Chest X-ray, PA view. Patient: 32 years old, sex F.
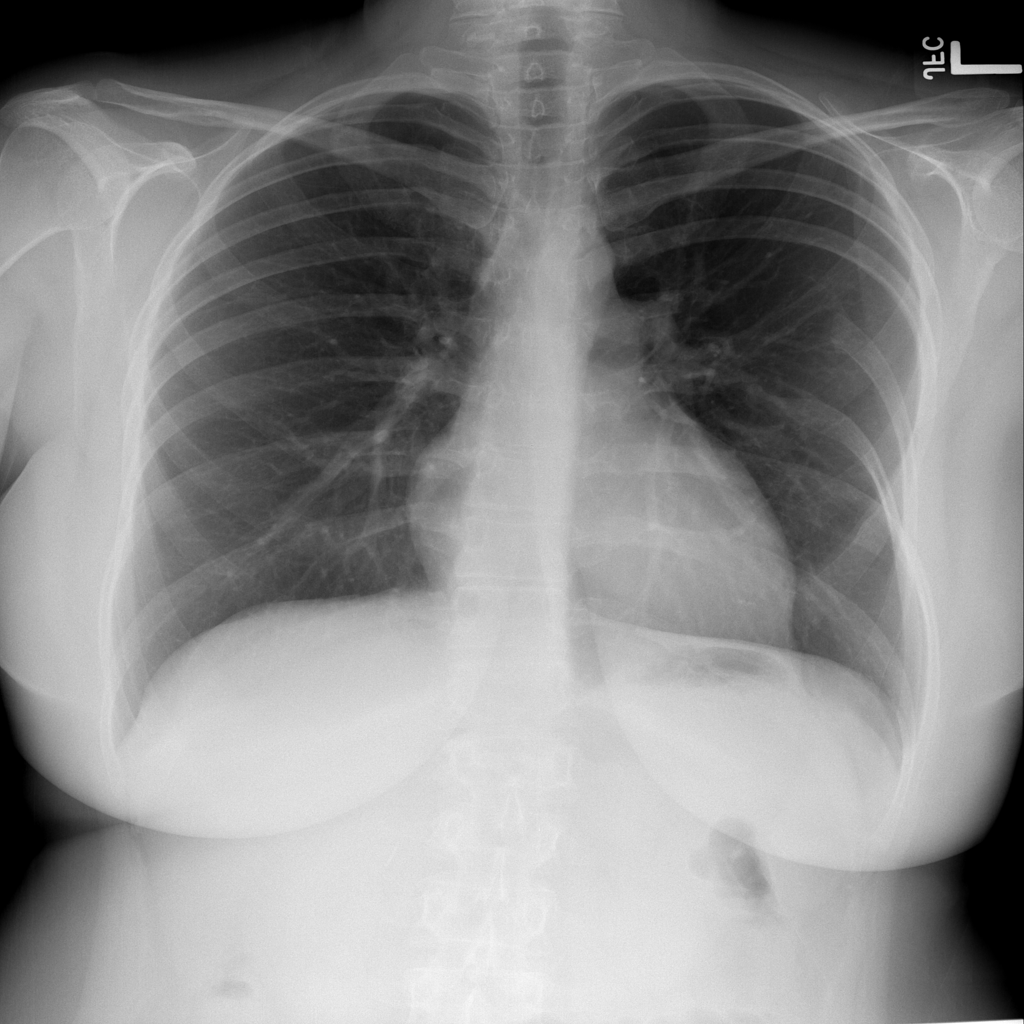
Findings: No Finding